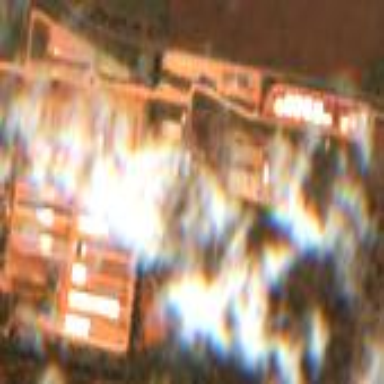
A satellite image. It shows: Industrial area.